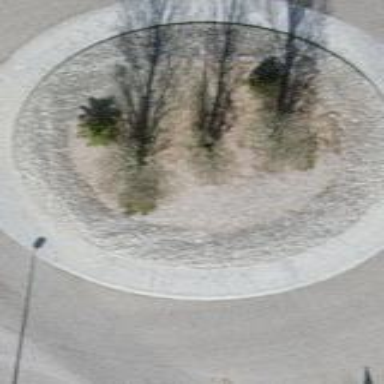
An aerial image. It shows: Roundabout on primary highway.